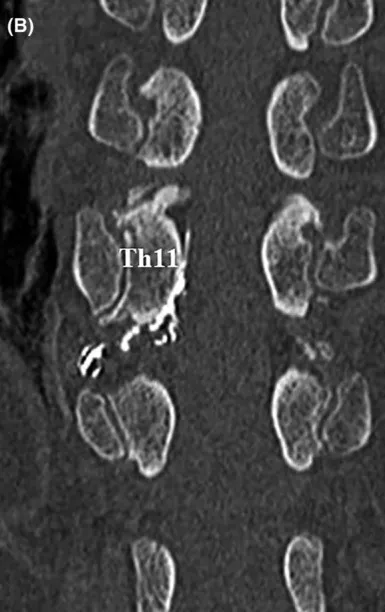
(B) Coronal computed tomography revealing n-butyl-2-cyanoacrylate at Th11/12 vertebral foramen.
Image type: radiology (ct)